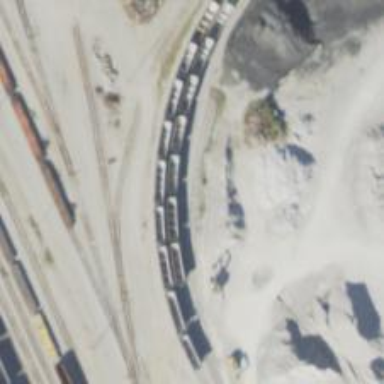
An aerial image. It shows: Railway yard in service.